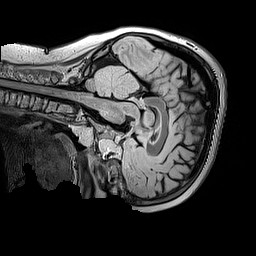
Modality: FLAIR
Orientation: sagittal
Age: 11
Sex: male
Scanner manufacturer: siemens
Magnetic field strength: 3 T
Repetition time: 5 s
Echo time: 0.388 s